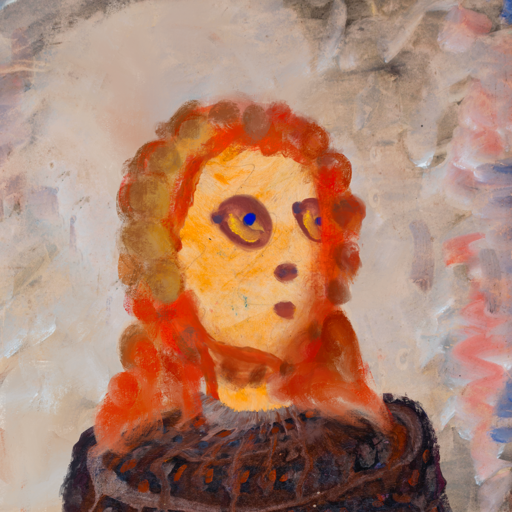
Background: Roy_Bahadur, Head And Neck Side: Experience, Face Side: Mother_And_Son_Son, Bust: Hypocrite, Hair Side: Rupkatha, Head Accessory: Blank, Second Necklace: Blank, Necklace: Blank, Baby: Blank